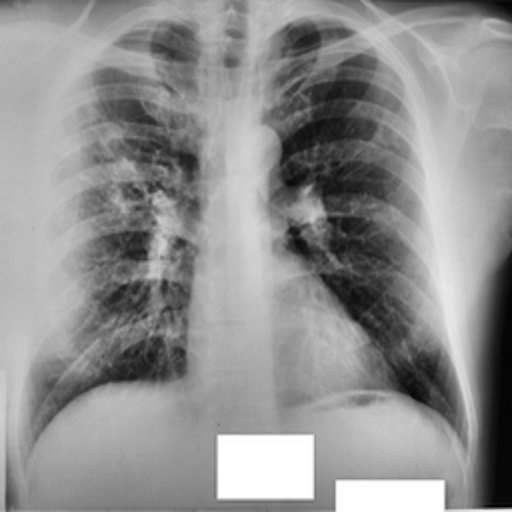
Finding: TUBERCULOSIS